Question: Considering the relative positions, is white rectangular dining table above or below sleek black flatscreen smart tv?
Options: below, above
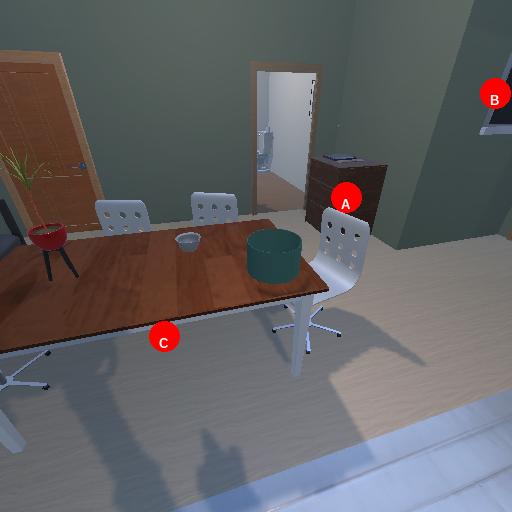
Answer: below